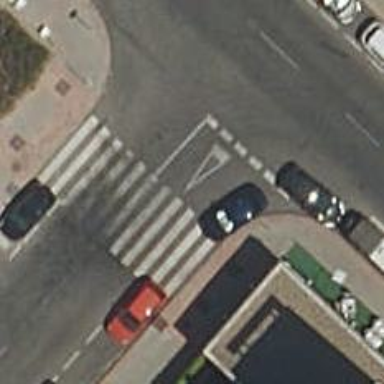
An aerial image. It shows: Zebra crossing on the road.